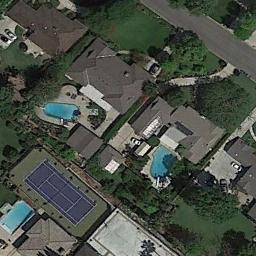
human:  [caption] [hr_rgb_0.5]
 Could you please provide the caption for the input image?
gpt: Many buildings of different shapes are beside the tennis courts .

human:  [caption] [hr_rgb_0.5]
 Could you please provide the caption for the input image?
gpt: There are two tennis courts on the left .

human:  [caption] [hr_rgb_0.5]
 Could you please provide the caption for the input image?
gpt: The tennis court is on the grass next to some buildings and trees .

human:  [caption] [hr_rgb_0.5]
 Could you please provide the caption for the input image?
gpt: Tennis court and swimming pool in the middle of a residential area surrounded by trees .

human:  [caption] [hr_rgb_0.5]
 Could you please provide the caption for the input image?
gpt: There are some buildings and green trees beside the tennis court .